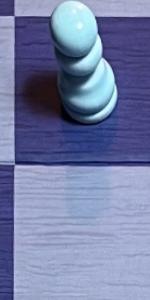
Label: Empty